Field crop: maize
Growth stage: 2
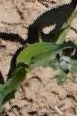
Species: maize